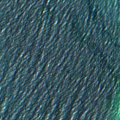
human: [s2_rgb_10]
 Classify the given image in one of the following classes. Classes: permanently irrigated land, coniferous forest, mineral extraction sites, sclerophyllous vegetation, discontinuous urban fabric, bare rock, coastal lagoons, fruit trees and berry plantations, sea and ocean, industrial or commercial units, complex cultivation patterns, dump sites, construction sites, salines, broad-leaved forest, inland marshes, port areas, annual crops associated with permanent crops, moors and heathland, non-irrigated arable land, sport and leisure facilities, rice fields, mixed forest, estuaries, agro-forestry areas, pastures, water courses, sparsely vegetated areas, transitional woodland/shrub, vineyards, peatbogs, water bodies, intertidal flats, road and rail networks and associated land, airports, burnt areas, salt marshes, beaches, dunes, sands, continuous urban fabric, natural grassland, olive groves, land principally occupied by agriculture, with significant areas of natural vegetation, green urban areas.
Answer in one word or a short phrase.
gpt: sea and ocean